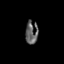
Tissue: skin
Cell type: Epithelial cells
Senescence score: 0.2697
Nuclear area (px): 274
Mean DAPI intensity: 94.934